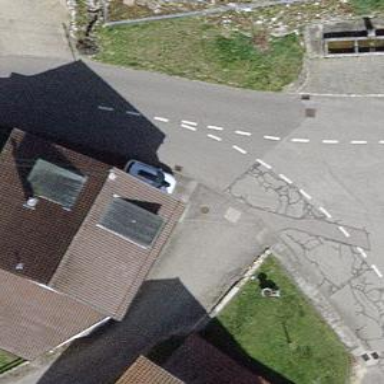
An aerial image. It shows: Residential road.